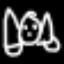
Label: frog